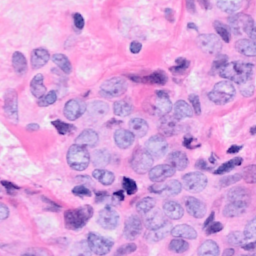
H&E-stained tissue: Breast